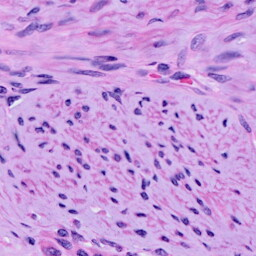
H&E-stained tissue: Cervix